Question: In my Rails 4.2.1 app I have 'Posts' and 'Comments' (which are nested within 'Posts'):
'''
# config/routes.rb
resources :posts do
resources :comments
end
'''
I have the following Comments partial:
'''
# app/views/comments/_comment.html.erb
<%= comment.body %>
'''
I'm trying to render that partial from within a 'Posts' view:
'''
# app/views/posts/show.html.erb
<% @comments.each do |comment| %>
<%= render 'comments/comment', :locals => { :comment => comment } %>
<% end %>
'''
The problem is that I'm getting an error when trying to render the partial.
I'm pretty new to Rails but it looks to me like I am passing the 'comment' variable to the partial correctly. Am I missing something obvious?
Thanks
I was looking in the wrong spot in the documentation. See <URL>

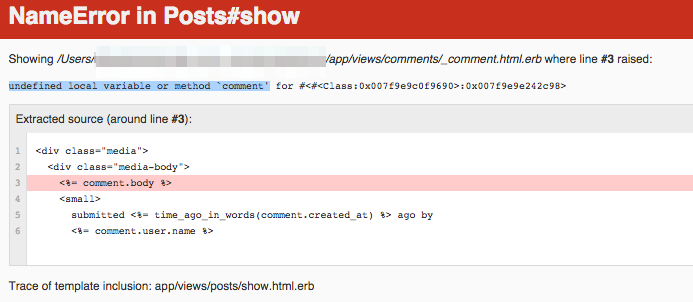
Answer: Either add in 'partial'
'''
<%= render partial: 'comments/comment', :locals => { :comment => comment } %>
'''
Or render the collection:
This does it via rails using the model name
'''
<%= render @comments %>
'''
Or explicitly
'''
<%= render partial: 'comments/comment', collection: @comments %>
'''